Question: '''
getValue = ( url, callback) ->
$.getJSON url, (json) ->
value = json.last
callback value
$(window).load ->
btsx_btc = getValue "http://data.bter.com/api/1/ticker/btsx_btc", (data) ->
$('#v_btsx_btc').html data
btc_usd = getValue "http://data.bter.com/api/1/ticker/btc_usd", (data) ->
$('#v_btc_usd').html data
$('#v_btsx_usd').html btsx_btc*btc_usd
'''
I'm pretty new to JavaScript and Coffeescript. I can succesfully retrieve 2 values (btsx_btc & btsc_USD). I want to multiply those 2 variables and show it in the middle one. But its not working, the console is not showing any errors. I presume that the 2 variables are empty somehow. I hope you guys can help

This is the output javascript
'''
(function() {
var getValue;
getValue = function(url, callback) {
return $.getJSON(url, function(json) {
var value;
value = json.last;
return callback(value);
});
};
$(window).load(function() {
var btc_usd, btsx_btc;
btsx_btc = getValue("http://data.bter.com/api/1/ticker/btsx_btc", function(data) {
return $('#v_btsx_btc').html(data);
});
btc_usd = getValue("http://data.bter.com/api/1/ticker/btc_usd", function(data) {
return $('#v_btc_usd').html(data);
});
return $('#v_btsx_usd').html(btsx_btc * btc_usd);
});
}).call(this);
'''
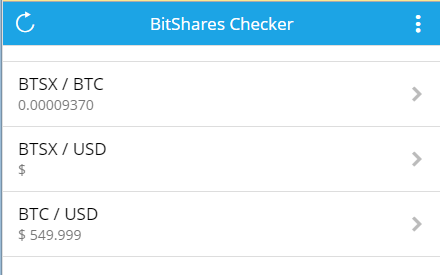
Answer: 'btc_usd' and 'btsx_btc' are promises, not numbers! You cannot simply multiply them - and you <URL> to wait for both values to arrive:
'''
getValue = (url) ->
$.getJSON url
.then (json) ->
json.last
$(window).load ->
btsx_btc = getValue "http://data.bter.com/api/1/ticker/btsx_btc"
btsx_btc.done (data) ->
$('#v_btsx_btc').html data
btc_usd = getValue "http://data.bter.com/api/1/ticker/btc_usd"
btc_usd.done (data) ->
$('#v_btc_usd').html data
$.when btsx_btc, btc_usd
.done (data1, data2) ->
$('#v_btsx_usd').html data1*data2
'''